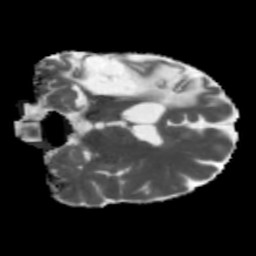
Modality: MD
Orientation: coronal
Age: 49
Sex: male
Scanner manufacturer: siemens
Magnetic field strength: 3 T
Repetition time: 5.47 s
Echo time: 0.0854 s